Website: apple
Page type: billing-address
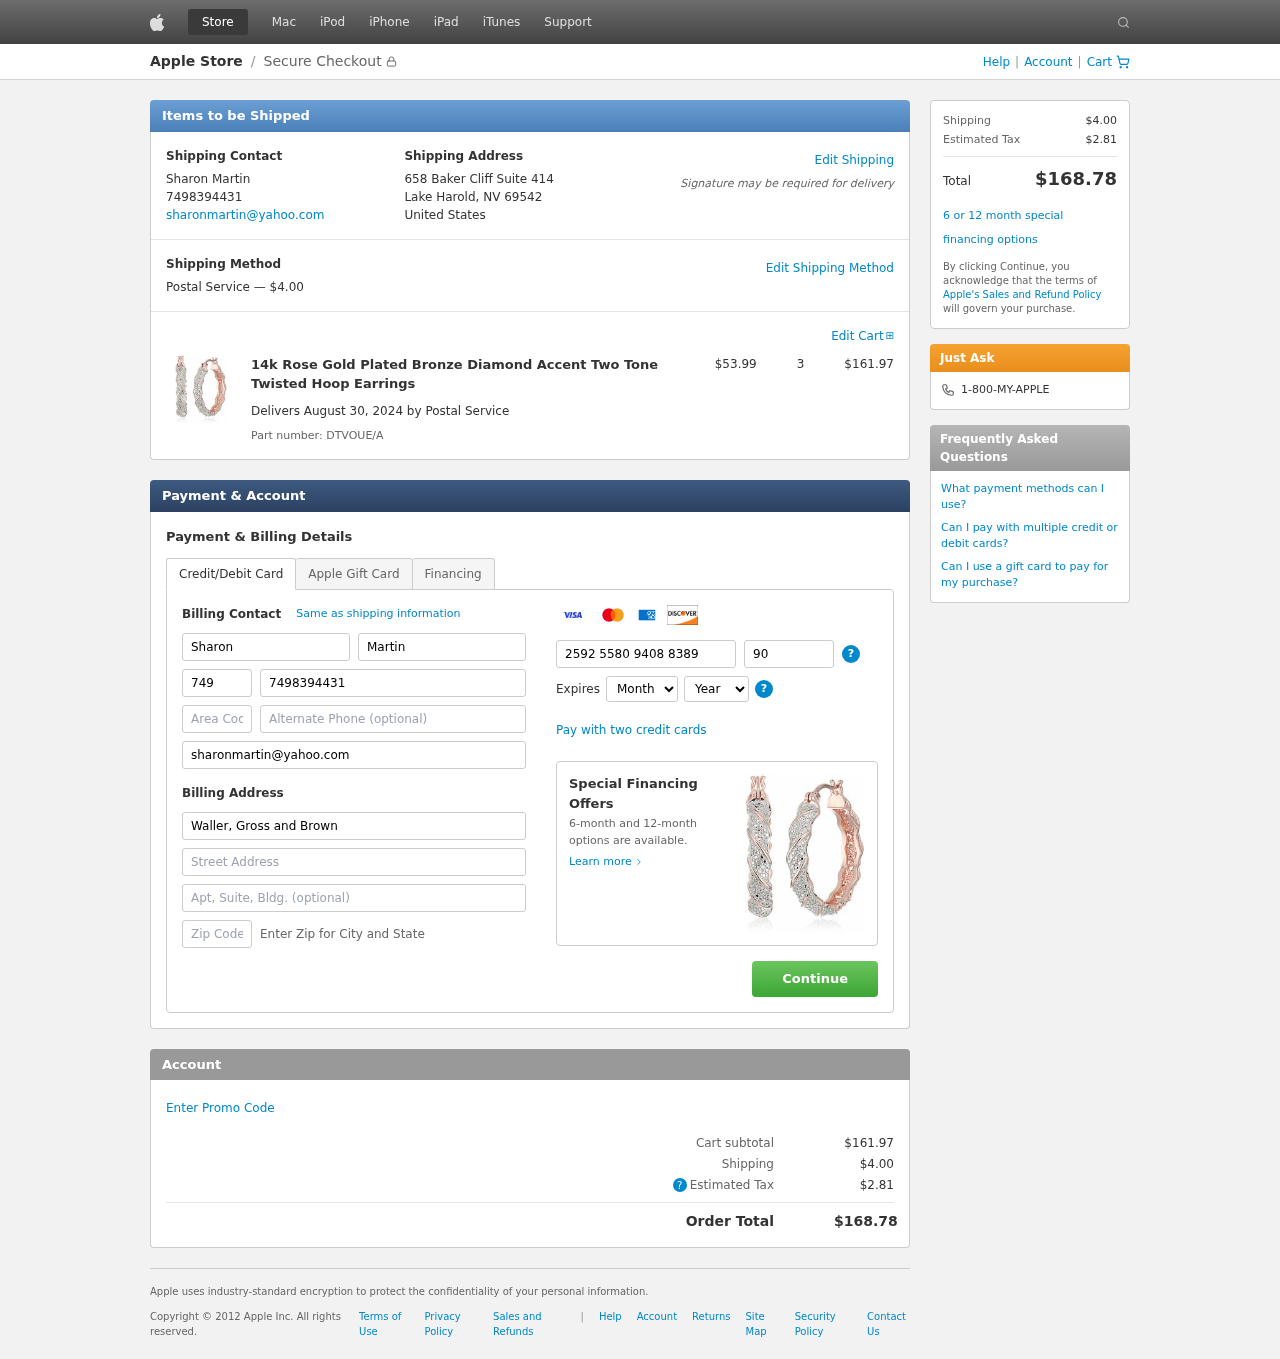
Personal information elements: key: PII_CARD_CVV
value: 909
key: PII_CARD_EXPIRY_MONTH
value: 09
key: PII_CARD_EXPIRY_YEAR
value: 28
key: PII_CARD_NUMBER
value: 2592 5580 9408 8389
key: PII_CITY_STATE_ZIP
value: Lake Harold, NV 69542
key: PII_COMPANY
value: Waller, Gross and Brown
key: PII_COUNTRY
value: United States
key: PII_EMAIL
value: sharonmartin@yahoo.com
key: PII_FIRSTNAME
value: Sharon
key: PII_FULLNAME
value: Sharon Martin
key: PII_LASTNAME
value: Martin
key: PII_PHONE
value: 7498394431
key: PII_PHONE_AREA
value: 749
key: PII_STREET
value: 658 Baker Cliff Suite 414
Product elements: key: PRODUCT1_NAME
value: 14k Rose Gold Plated Bronze Diamond Accent Two Tone Twisted Hoop Earrings
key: PRODUCT1_PRICE
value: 53.99
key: PRODUCT1_QUANTITY
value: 3
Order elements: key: ORDER_SHIPPING_COST
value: $4.00
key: ORDER_SUBTOTAL
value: $161.97
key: ORDER_DELIVERY_DATE
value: August 30, 2024
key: ORDER_PART_NUMBER
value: DTVOUE/A
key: ORDER_TAX
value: $2.81
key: ORDER_TOTAL
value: $168.78